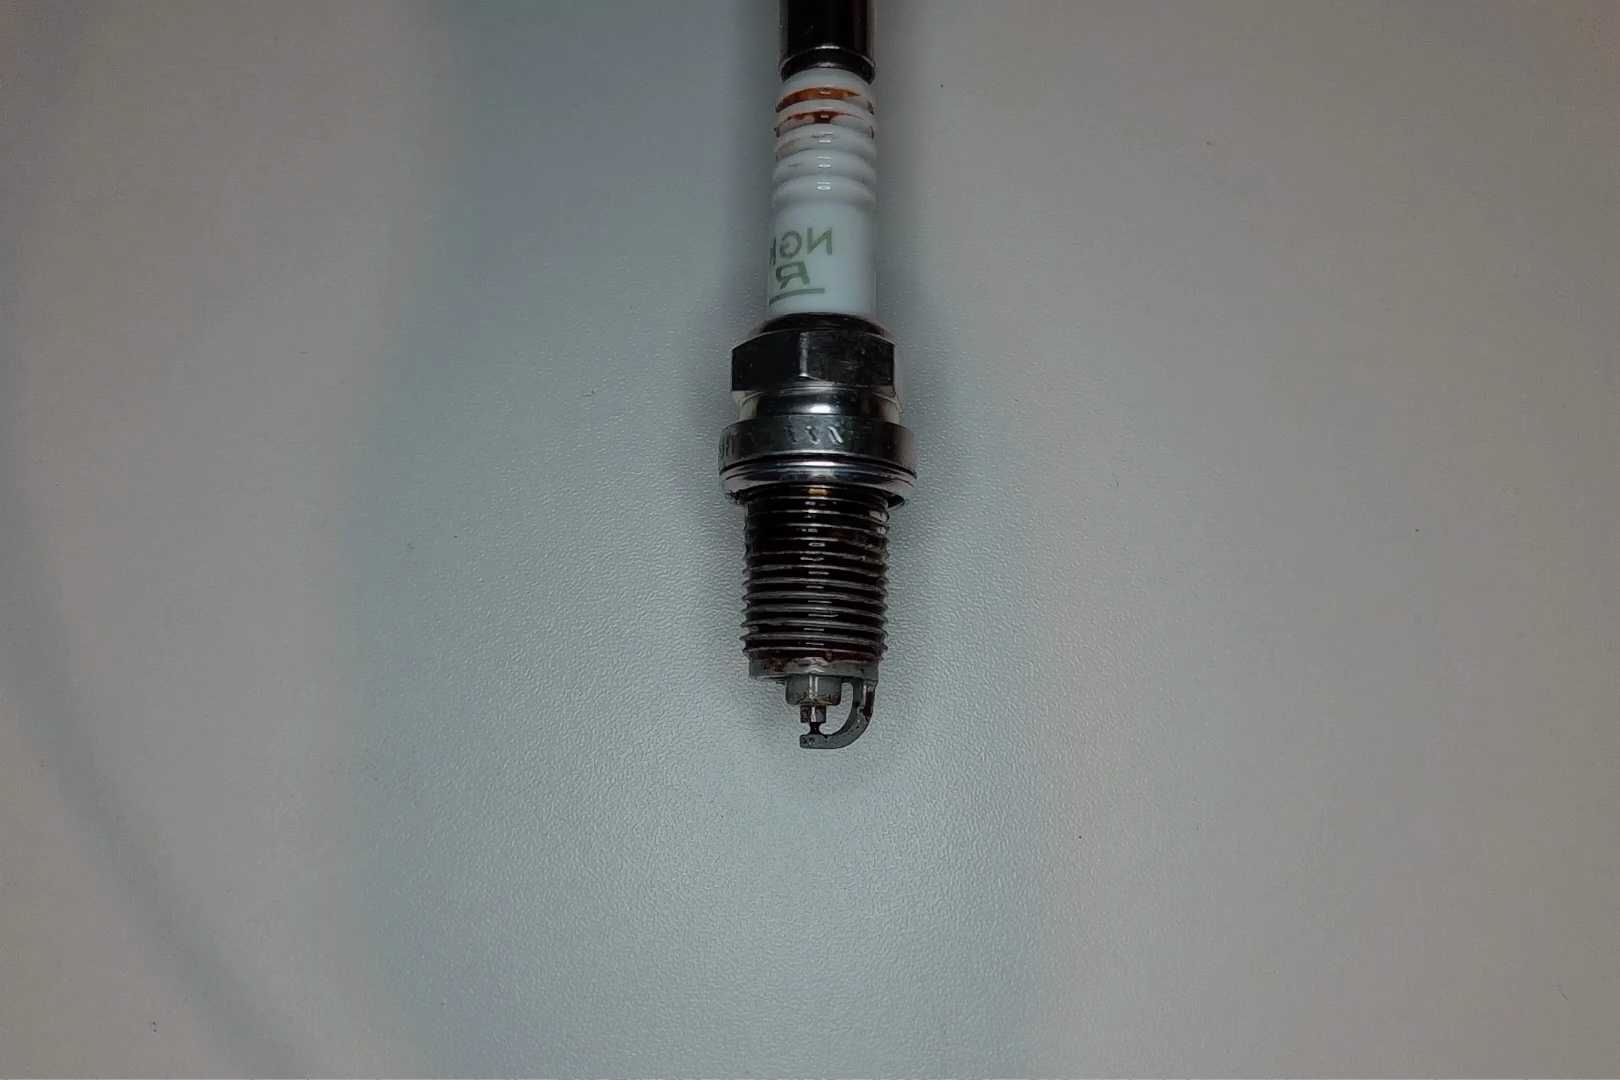
Label: anomaly